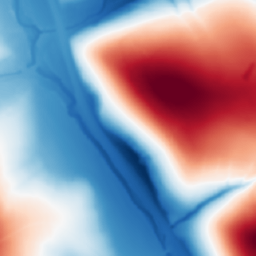
Category: multiscale
Decomposition family: dog
Decomposition parameters: sigma_low: 1
sigma_high: 100
Upsampling method: nearest
Upsampling parameters: scale: 2
Upsampling scale: 2